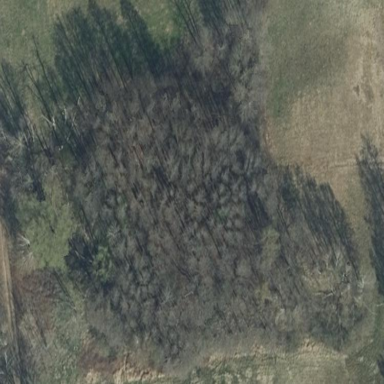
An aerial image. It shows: Forest area.